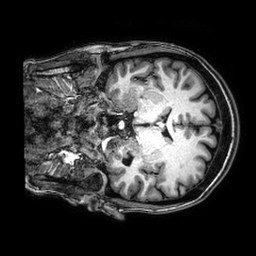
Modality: T1w
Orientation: coronal
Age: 40
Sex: female
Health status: healthy